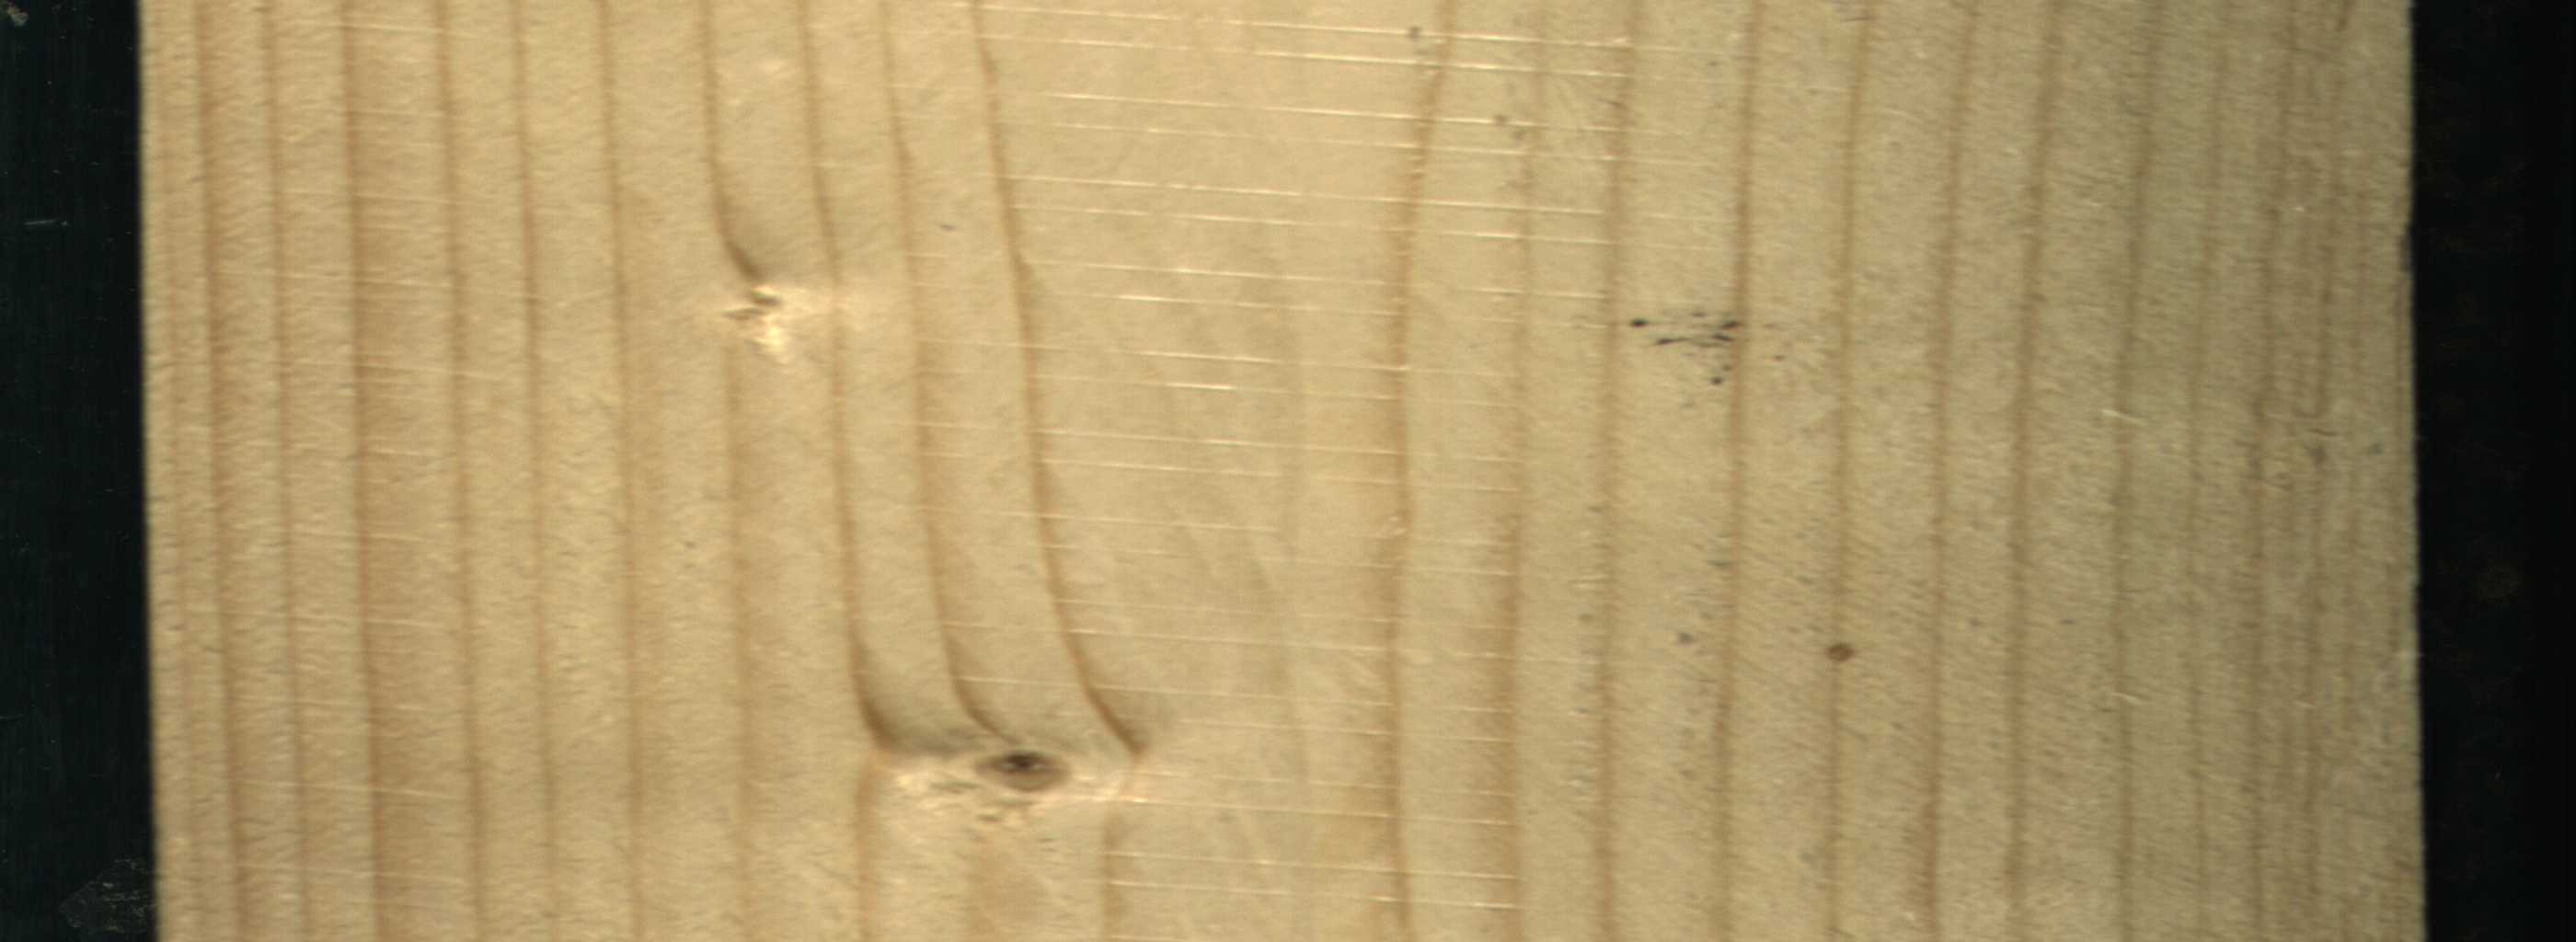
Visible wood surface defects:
Live_Knot